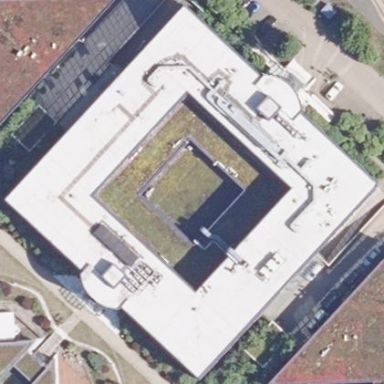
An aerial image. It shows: Building with flat white roof and blue exterior.